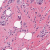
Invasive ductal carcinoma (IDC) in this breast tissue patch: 0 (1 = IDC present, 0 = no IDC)